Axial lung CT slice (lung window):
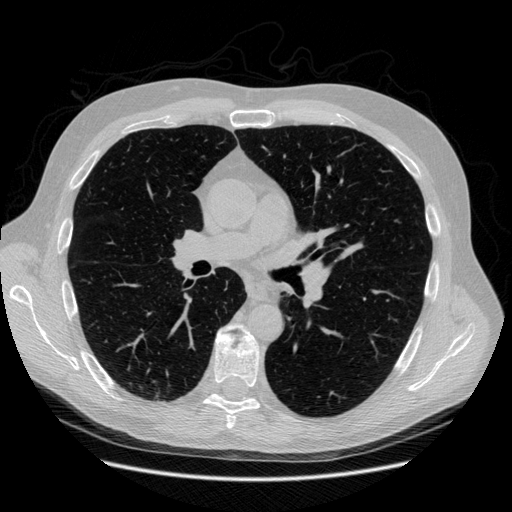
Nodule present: no